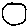
Label: circle